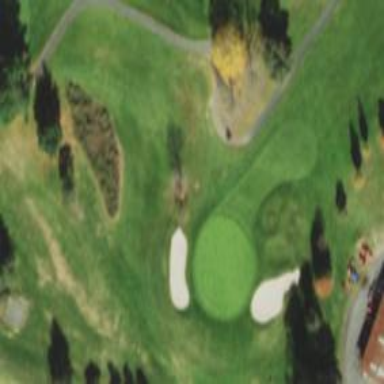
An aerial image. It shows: Grassy area designated as golf fairway.